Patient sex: M
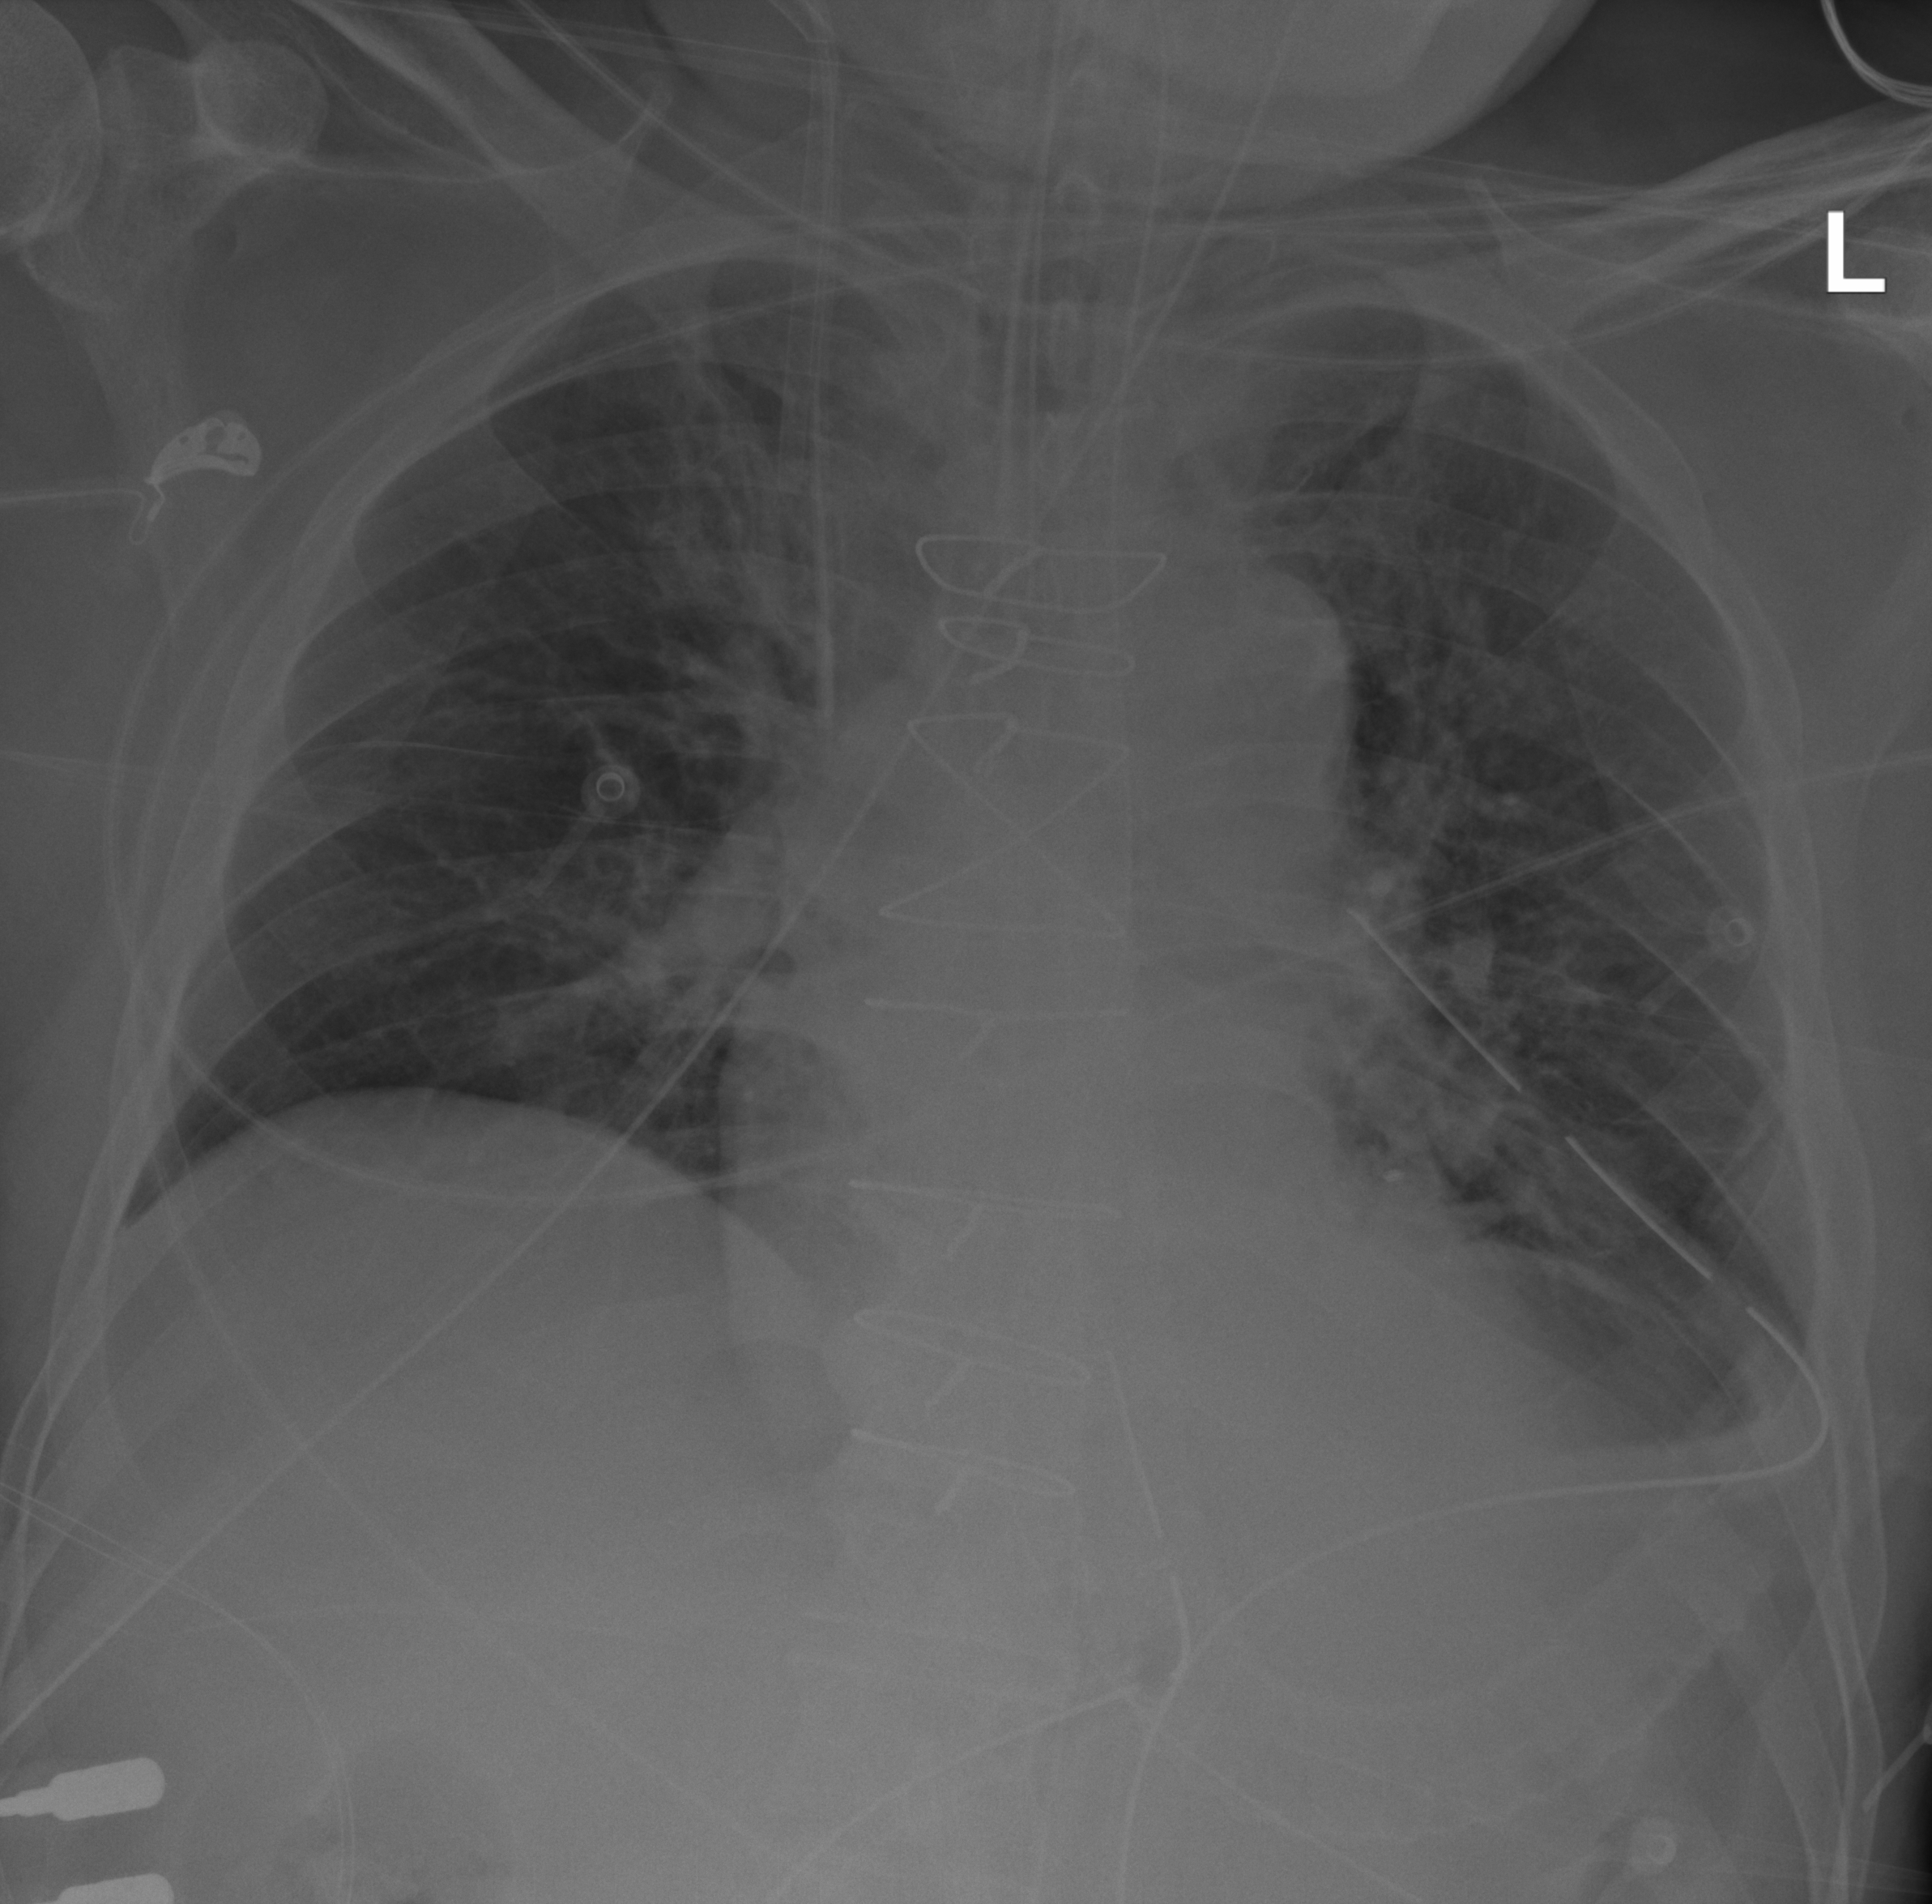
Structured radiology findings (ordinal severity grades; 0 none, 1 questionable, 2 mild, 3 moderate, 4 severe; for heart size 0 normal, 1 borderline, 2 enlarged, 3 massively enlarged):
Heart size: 1
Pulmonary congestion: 2
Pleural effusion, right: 0
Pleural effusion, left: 0
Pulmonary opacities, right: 0
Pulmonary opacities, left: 0
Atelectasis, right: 0
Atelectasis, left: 2